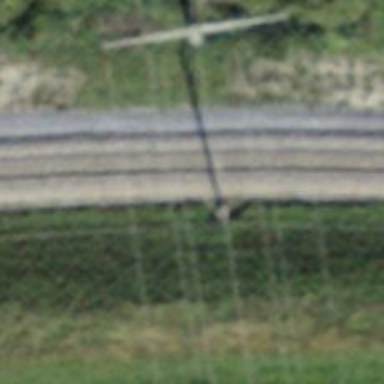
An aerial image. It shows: Power pole.